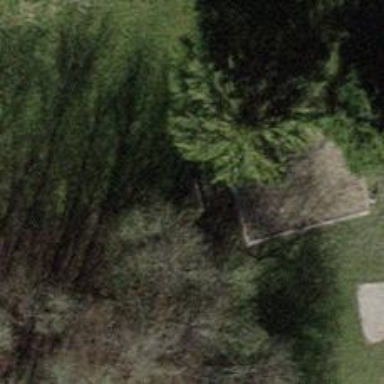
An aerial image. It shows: Brown bench.